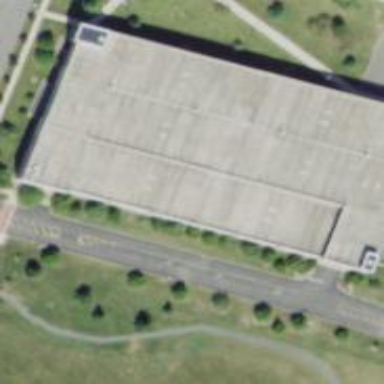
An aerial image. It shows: Multi-storey parking building.